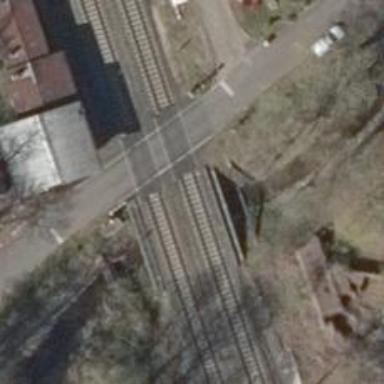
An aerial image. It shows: Railway signal.